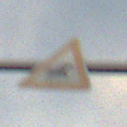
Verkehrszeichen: ReiterLinks
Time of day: SunriseSunset
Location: Outdoor (RoadRail)
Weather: PartlyCloudy
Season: NotSpecified
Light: Natural